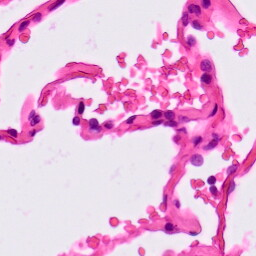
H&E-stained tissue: Lung